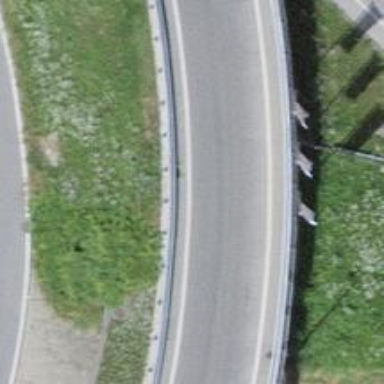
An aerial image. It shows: Asphalt motorway link.